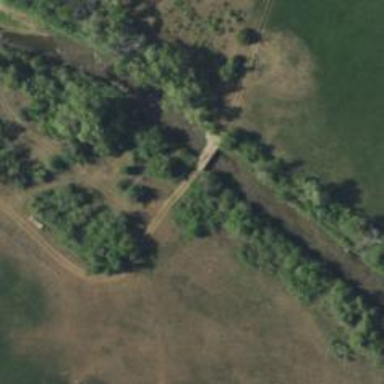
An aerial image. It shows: There is bridge in the image.